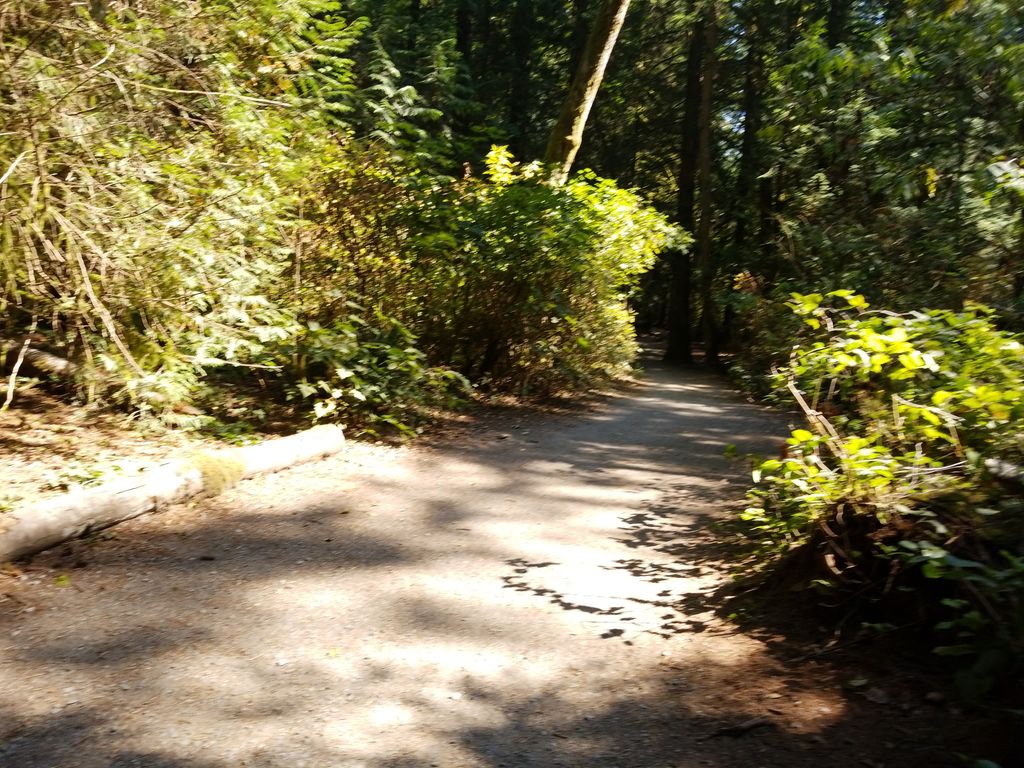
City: vancouver